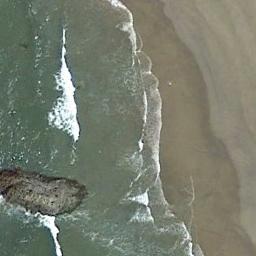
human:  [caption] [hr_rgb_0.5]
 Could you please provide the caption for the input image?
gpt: The beach is a regular rectangle .

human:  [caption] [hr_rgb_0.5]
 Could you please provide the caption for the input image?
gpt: Green sea and reef and beach .

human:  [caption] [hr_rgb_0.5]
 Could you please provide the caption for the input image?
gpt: The beach with brown sand and a marine stack in the seawater .

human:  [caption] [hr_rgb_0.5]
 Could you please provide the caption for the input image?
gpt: The sea washed the rocks along the beachline .

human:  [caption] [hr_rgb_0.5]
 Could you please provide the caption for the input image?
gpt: There is a reef beside the beach .